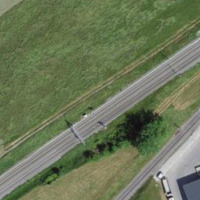
EUNIS habitat code: 52
Species observed at this site:
Tanacetum parthenium